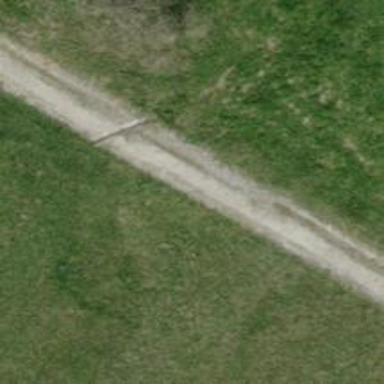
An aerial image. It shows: Unpaved track with grade2 quality type.